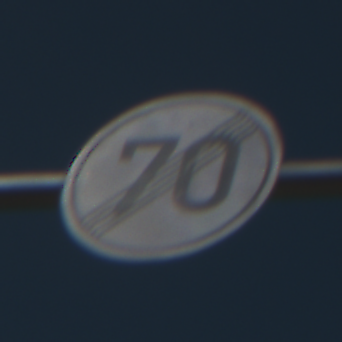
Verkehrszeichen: EndeGeschwindigkeit70
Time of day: MorningAfternoon
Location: Outdoor (Special)
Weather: Clear
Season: NotSpecified
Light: Natural